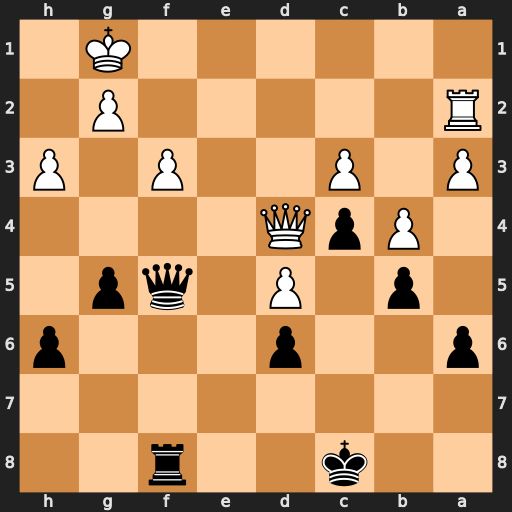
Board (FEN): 2k2r2/8/p2p3p/1p1P1qp1/1PpQ4/P1P2P1P/R5P1/6K1
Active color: b
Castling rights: -
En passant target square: -
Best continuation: Qb1+ Kh2 Qxa2